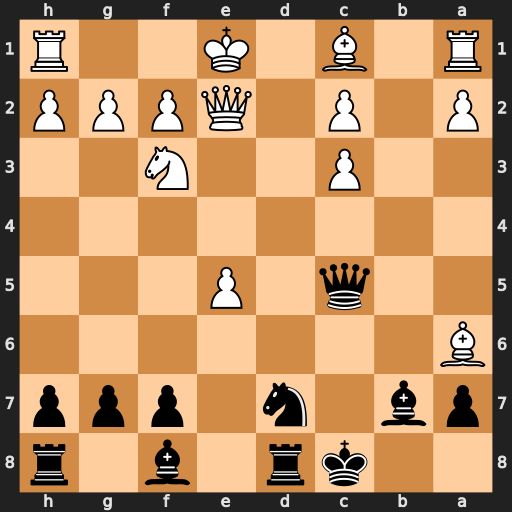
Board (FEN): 2kr1b1r/pb1n1ppp/B7/2q1P3/8/2P2N2/P1P1QPPP/R1B1K2R
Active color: b
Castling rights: KQ
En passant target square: -
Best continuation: Qxc3+ Nd2 Qxa1